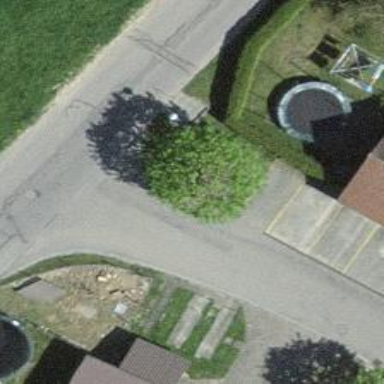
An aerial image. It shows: Residential road with no sidewalk.